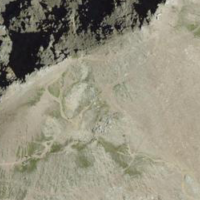
EUNIS habitat code: 48
Species observed at this site:
Campanula scheuchzeri
Saxifraga bryoides
Gentiana bavarica